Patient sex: M
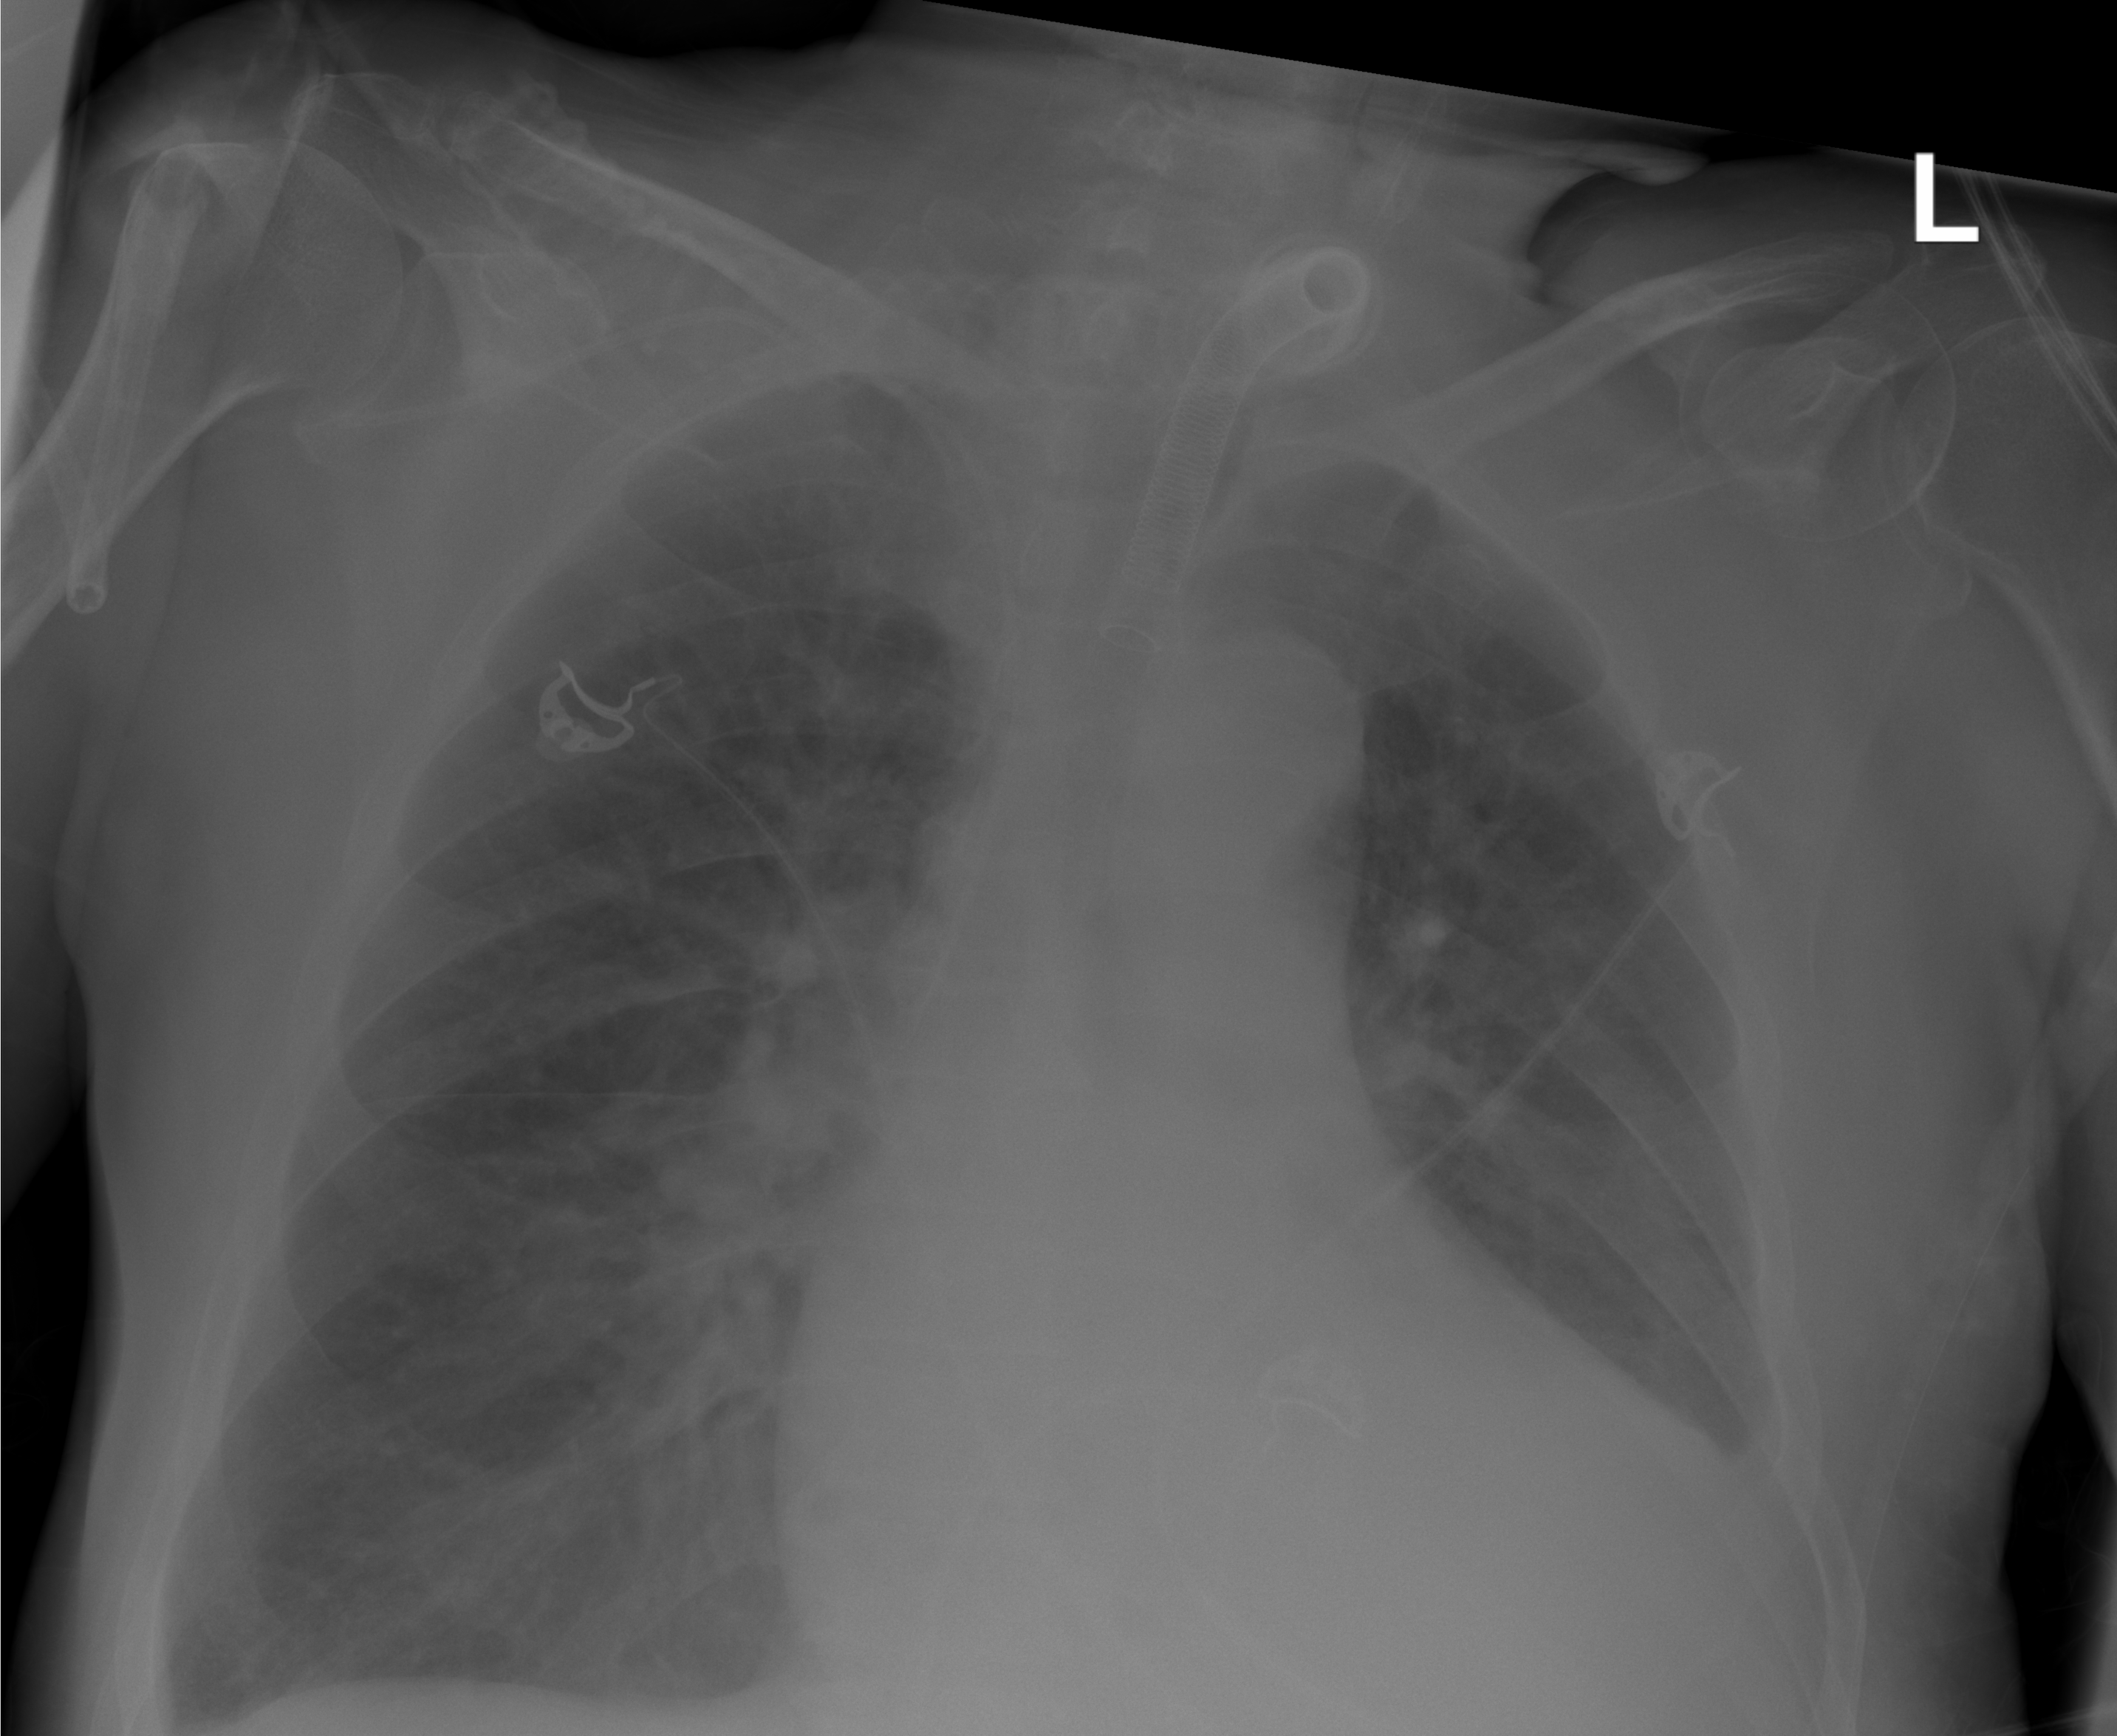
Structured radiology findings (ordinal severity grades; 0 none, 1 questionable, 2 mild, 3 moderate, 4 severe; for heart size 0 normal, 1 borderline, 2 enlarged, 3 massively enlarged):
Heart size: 2
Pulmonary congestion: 2
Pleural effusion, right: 1
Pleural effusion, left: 2
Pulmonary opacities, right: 1
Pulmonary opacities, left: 1
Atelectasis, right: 0
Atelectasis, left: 2